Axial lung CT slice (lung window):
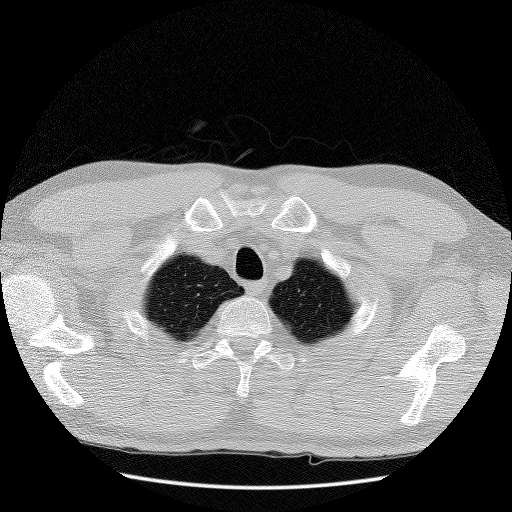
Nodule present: no